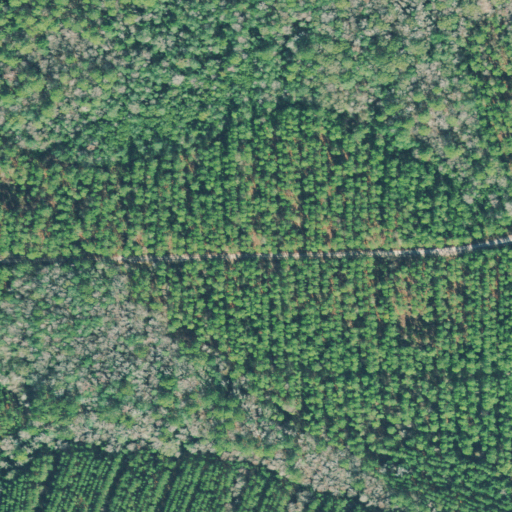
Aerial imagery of island in Georgia named Buck Island containing woody wetlands and evergreen forest